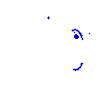
Particle: pion